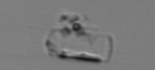
Label: Skeletonema